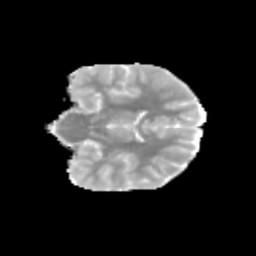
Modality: MD
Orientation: coronal
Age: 9
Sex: male
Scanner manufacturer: siemens
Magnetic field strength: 3 T
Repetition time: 3.8 s
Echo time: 0.07 s